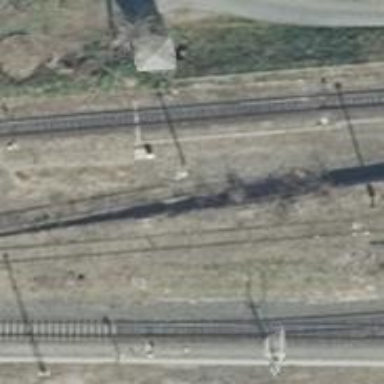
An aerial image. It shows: Unused railway yard.